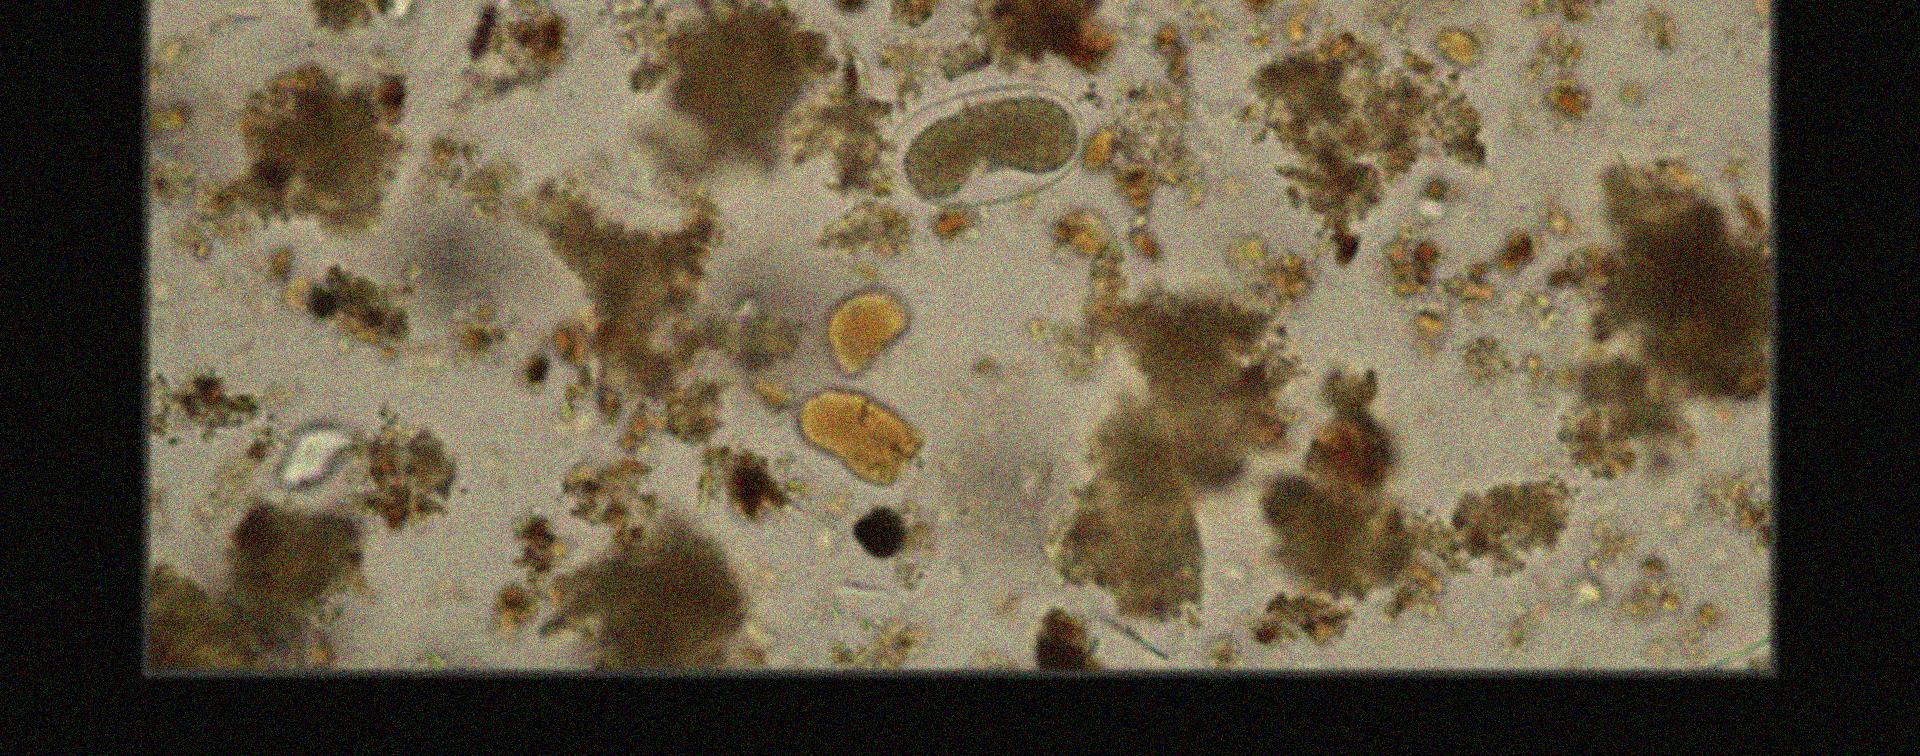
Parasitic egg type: Hookworm egg